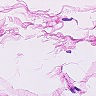
Metastatic tissue present: no